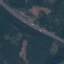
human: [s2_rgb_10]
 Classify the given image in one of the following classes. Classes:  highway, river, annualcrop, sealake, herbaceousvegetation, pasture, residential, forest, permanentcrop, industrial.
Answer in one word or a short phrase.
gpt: Highway